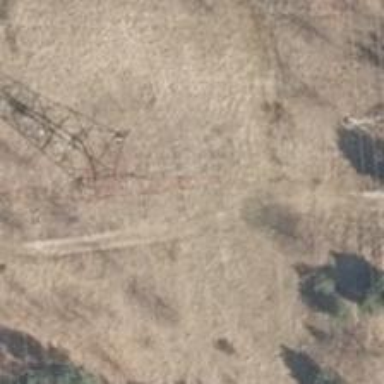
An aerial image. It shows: Abandoned historic power tower.